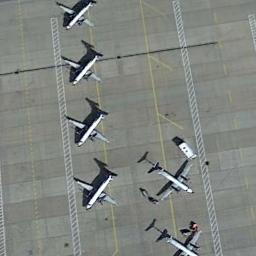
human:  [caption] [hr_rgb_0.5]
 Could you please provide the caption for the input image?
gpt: Four planes are lined up, And the other two are lined up .

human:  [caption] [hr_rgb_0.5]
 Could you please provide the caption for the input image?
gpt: There are six white planes on the runway .

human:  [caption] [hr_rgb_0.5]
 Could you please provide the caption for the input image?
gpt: Four smaller planes parked diagonally in a line and two larger parked in another line on the airport .

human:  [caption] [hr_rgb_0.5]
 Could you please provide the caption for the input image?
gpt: Six airplanes were parked in the marked space .

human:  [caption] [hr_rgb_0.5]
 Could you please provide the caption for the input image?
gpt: Four planes on the left and two on the right .